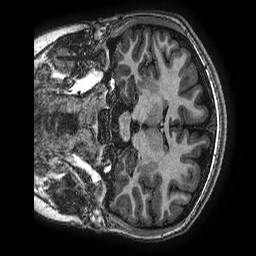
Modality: T1w
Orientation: coronal
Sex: female
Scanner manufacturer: ge
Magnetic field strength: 3 T
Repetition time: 0.00766 s
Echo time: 0.003476 s